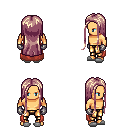
a pixel art fantasy rpg character, male body template, human, tanned skin, maroon cape, gold greaves, white blonde extra-long hairstyle, metal gloves, white slippers, four views (front, back, left, right), 2x2 character sprite sheet, small pixel art, hard edges, no anti-aliasing